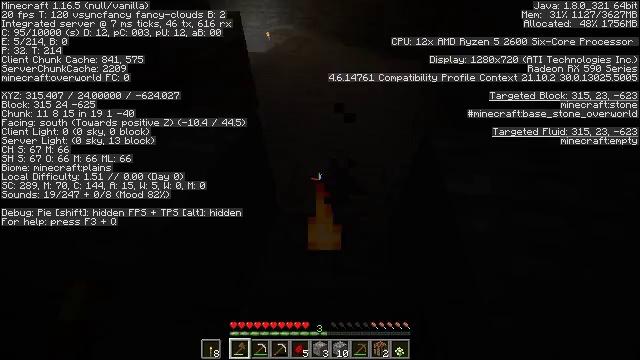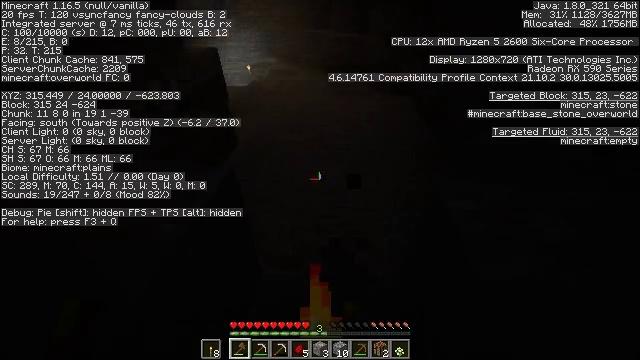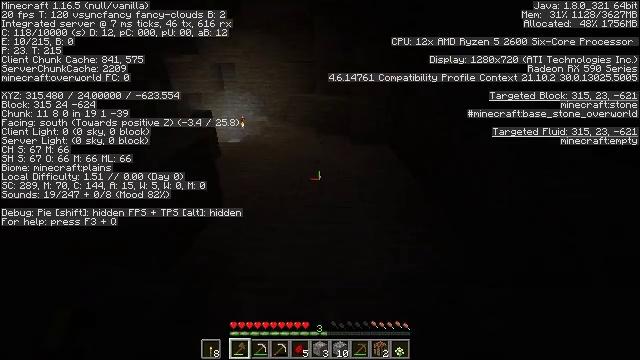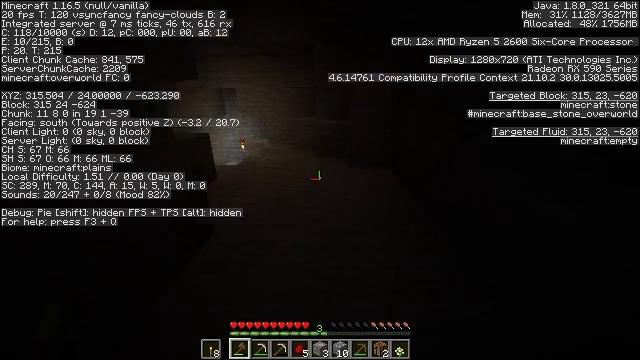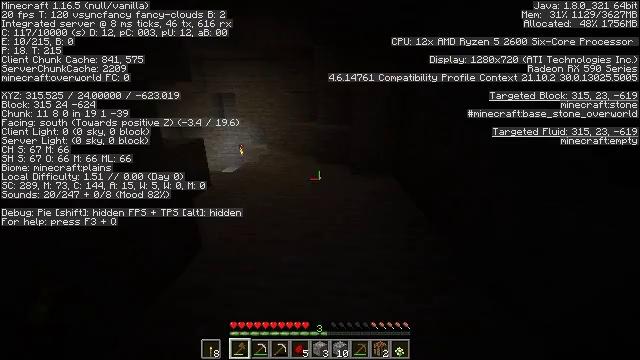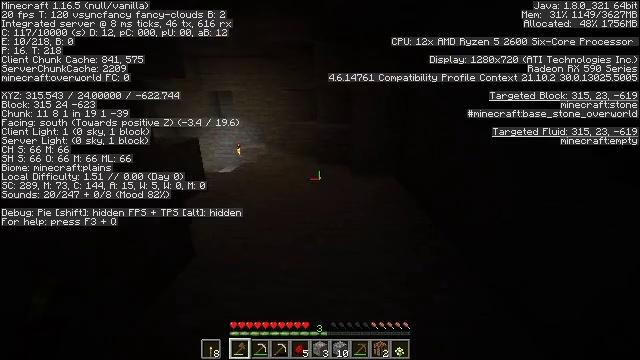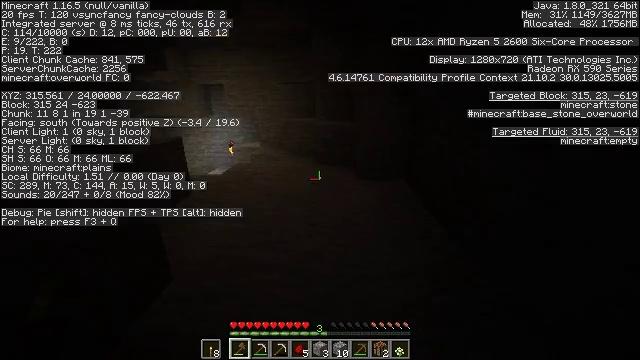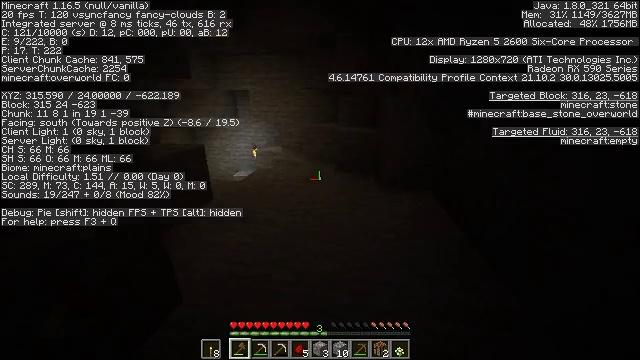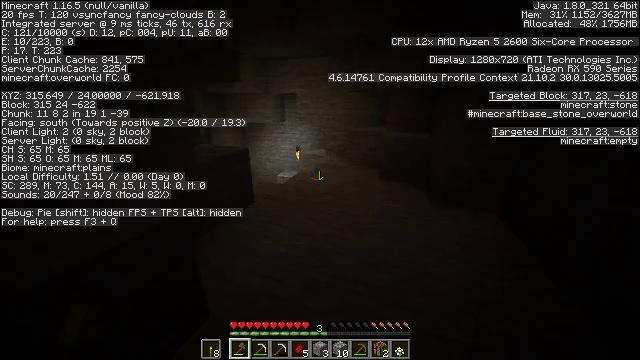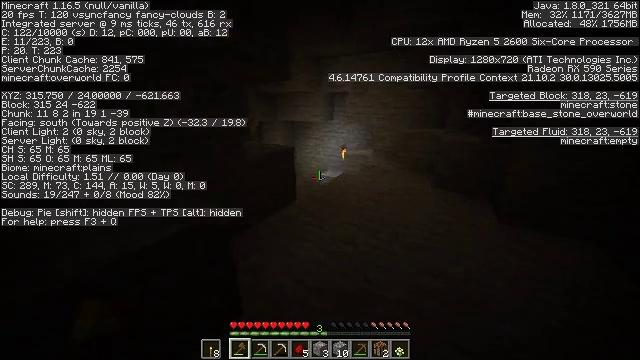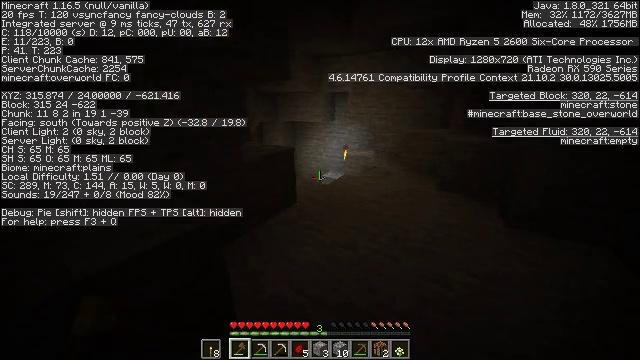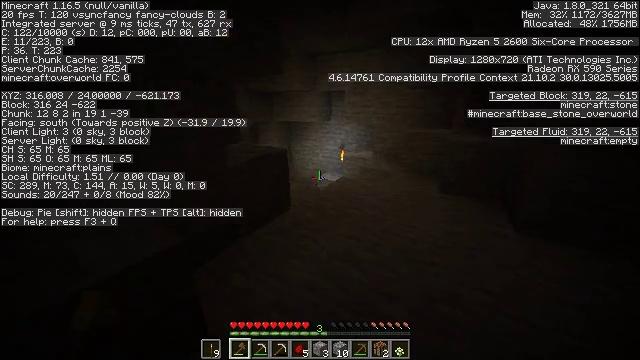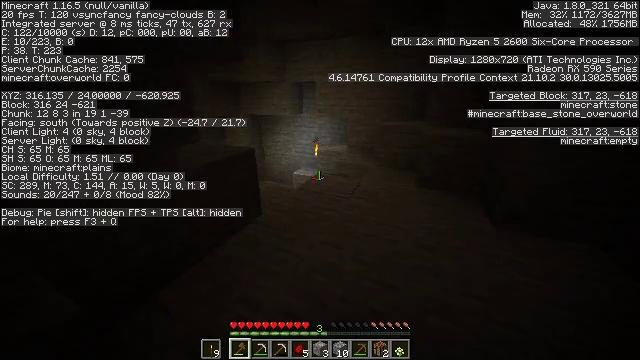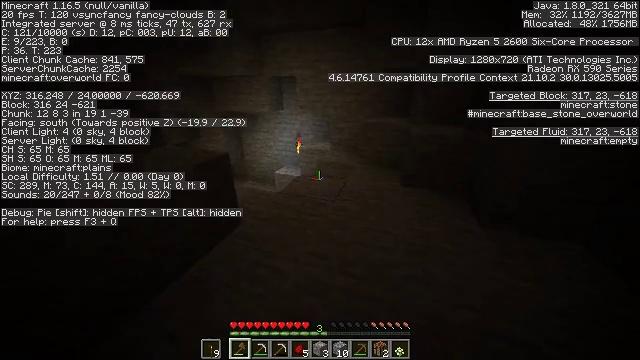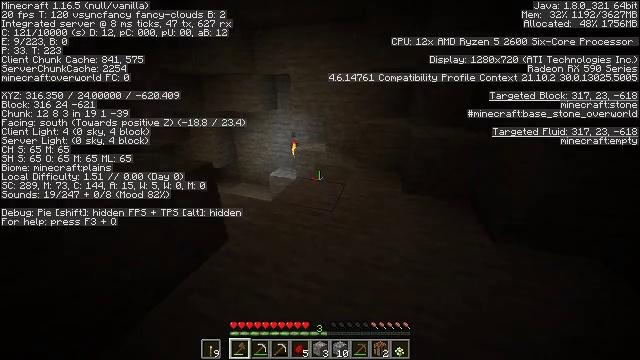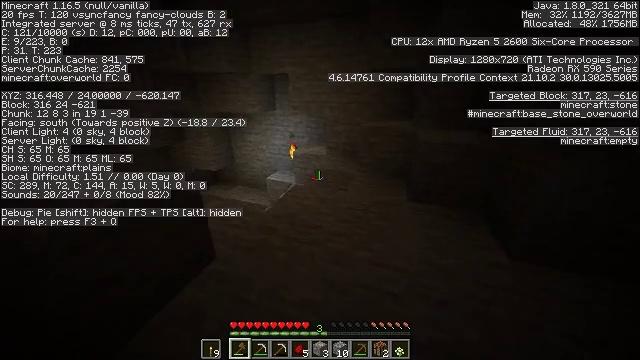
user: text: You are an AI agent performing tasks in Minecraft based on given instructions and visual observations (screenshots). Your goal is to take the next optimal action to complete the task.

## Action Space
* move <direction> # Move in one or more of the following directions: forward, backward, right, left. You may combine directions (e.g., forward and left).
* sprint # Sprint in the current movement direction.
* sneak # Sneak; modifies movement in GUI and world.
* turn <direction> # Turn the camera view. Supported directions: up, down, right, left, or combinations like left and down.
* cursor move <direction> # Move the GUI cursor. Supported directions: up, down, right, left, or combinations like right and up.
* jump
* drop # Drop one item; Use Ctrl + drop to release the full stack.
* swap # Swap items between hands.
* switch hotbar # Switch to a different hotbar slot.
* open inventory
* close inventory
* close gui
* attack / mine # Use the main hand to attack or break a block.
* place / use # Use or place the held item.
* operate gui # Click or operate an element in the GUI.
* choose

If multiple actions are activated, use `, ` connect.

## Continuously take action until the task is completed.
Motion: motion action
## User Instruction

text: Destroy the wall torch to gather it.
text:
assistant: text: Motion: move forward, sprint, turn right and up
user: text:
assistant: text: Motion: move forward, sprint, turn right and up
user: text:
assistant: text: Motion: move forward, sprint, turn up
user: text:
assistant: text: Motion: move forward, sprint, turn up
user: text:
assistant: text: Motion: move forward, sprint
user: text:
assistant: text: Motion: move forward, sprint
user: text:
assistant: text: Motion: move forward, sprint, turn left
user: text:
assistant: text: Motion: move forward, sprint, turn left
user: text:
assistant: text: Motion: move forward, sprint, turn left
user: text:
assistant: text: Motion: move forward, sprint
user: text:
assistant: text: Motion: move forward, sprint
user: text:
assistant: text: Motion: move forward, sprint, turn right and down
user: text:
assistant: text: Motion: move forward, sprint, turn right and down
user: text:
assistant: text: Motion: move forward, sprint, turn right
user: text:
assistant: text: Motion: move forward, sprint
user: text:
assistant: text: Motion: move forward, sprint, turn down
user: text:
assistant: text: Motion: move forward and move right, sprint, turn left and down
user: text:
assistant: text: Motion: move forward and move right, sprint, turn left and down
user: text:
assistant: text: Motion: move forward and move right, sprint, turn left and down
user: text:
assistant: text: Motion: move forward, sprint, turn left
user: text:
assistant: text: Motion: move forward, sprint, turn left and down
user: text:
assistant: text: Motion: move forward, sprint
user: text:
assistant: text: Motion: move forward, sprint, turn down
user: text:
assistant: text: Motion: move forward, sprint, turn down
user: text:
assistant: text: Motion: move forward, sprint, turn down
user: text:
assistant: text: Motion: move forward, sprint
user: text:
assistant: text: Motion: move forward, sprint
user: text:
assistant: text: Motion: move forward, sprint
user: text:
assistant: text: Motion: move forward, sprint, turn left
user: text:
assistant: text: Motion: move forward, sprint